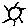
Label: sun